Interaction volume radius: 5 \u00c5
Interaction volume height: 15 \u00c5
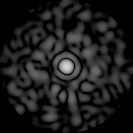
Disorder parameter: 0.8751